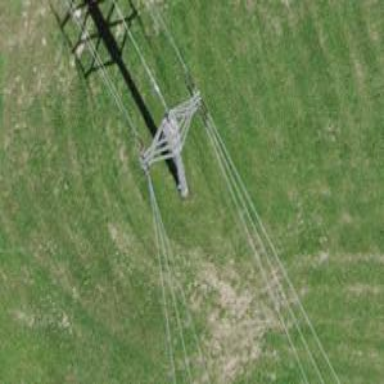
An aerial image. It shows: Three power lines with cables.